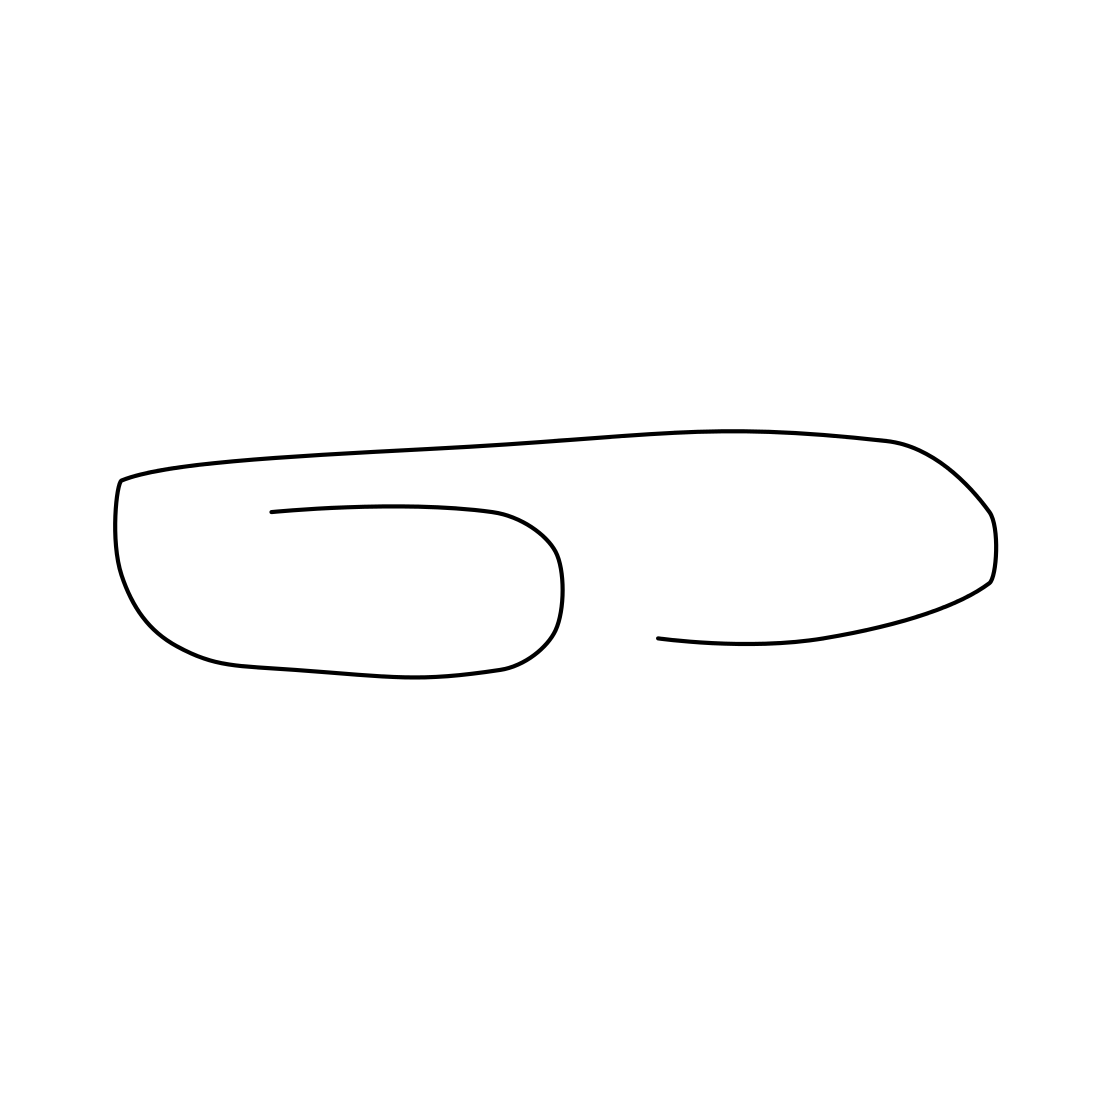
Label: paper clip